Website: ulta-beauty
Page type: gifting
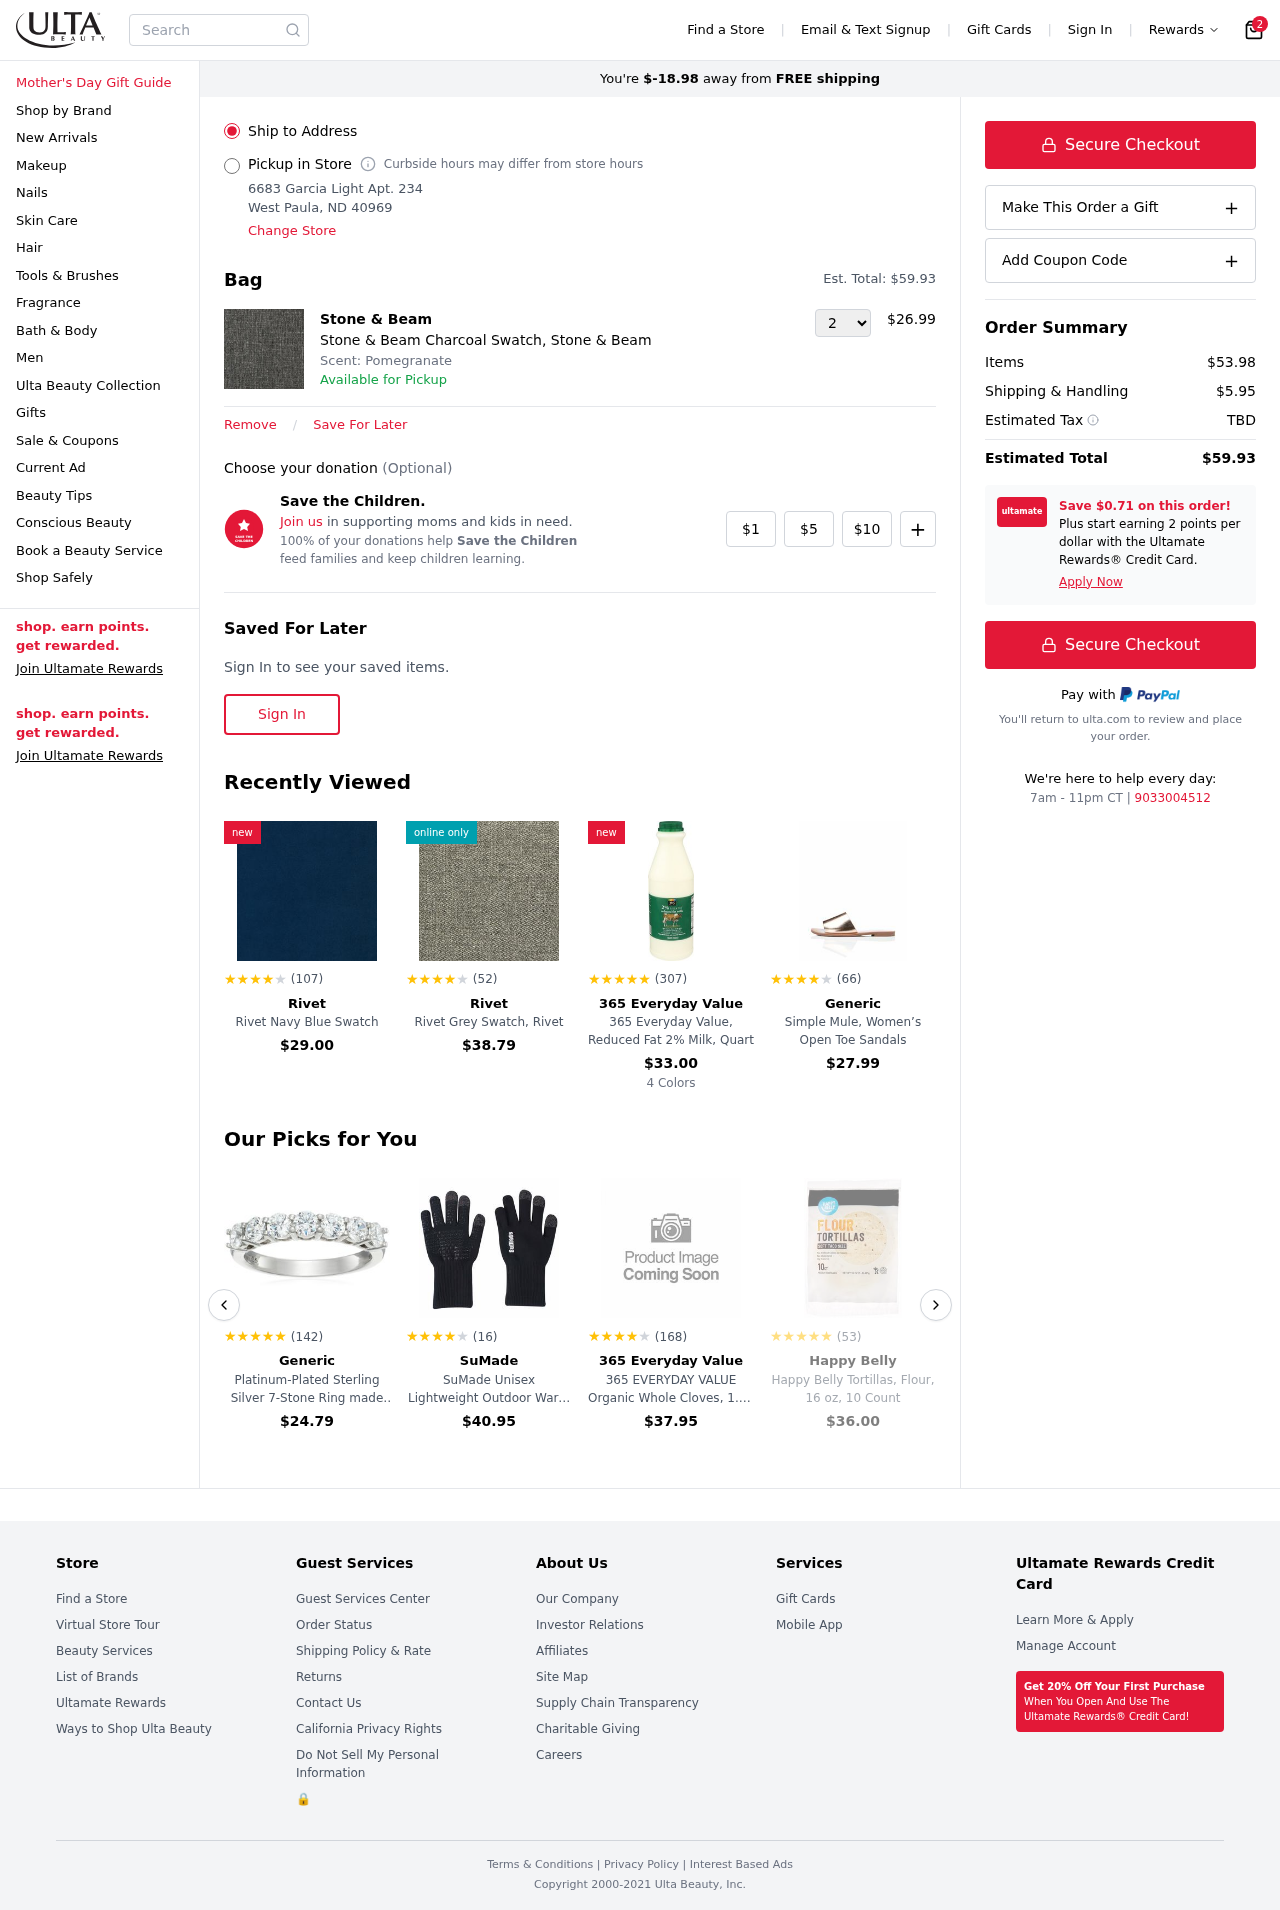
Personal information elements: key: PII_LOCATION1_CITY_STATE_ZIP
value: West Paula, ND 40969
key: PII_LOCATION1_STREET
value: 6683 Garcia Light Apt. 234
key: PII_PHONE
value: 9033004512
Product elements: key: PRODUCT1_BRAND
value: Stone & Beam
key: PRODUCT1_NAME
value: Stone & Beam Charcoal Swatch, Stone & Beam
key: PRODUCT1_PRICE
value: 26.99
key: PRODUCT1_QUANTITY
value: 2
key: PRODUCT2_BRAND
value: Rivet
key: PRODUCT2_NAME
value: Rivet Navy Blue Swatch
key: PRODUCT2_NUM_RATINGS
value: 107
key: PRODUCT2_PRICE
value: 29
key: PRODUCT2_RATING
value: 4.2
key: PRODUCT3_BRAND
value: Rivet
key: PRODUCT3_NAME
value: Rivet Grey Swatch, Rivet
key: PRODUCT3_NUM_RATINGS
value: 52
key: PRODUCT3_PRICE
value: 38.79
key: PRODUCT3_RATING
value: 4.4
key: PRODUCT4_BRAND
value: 365 Everyday Value
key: PRODUCT4_NAME
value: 365 Everyday Value, Reduced Fat 2% Milk, Quart
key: PRODUCT4_NUM_RATINGS
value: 307
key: PRODUCT4_PRICE
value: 33
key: PRODUCT4_RATING
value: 4.6
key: PRODUCT5_BRAND
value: Generic
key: PRODUCT5_NAME
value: Simple Mule, Women’s Open Toe Sandals
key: PRODUCT5_NUM_RATINGS
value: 66
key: PRODUCT5_PRICE
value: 27.99
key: PRODUCT5_RATING
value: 4.1
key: PRODUCT6_BRAND
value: Generic
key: PRODUCT6_NAME
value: Platinum-Plated Sterling Silver 7-Stone Ring made with Swarovski Zirconia (1 cttw), Size 7
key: PRODUCT6_NUM_RATINGS
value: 142
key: PRODUCT6_PRICE
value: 24.79
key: PRODUCT6_RATING
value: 4.7
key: PRODUCT7_BRAND
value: SuMade
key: PRODUCT7_NAME
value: SuMade Unisex Lightweight Outdoor Warm Touchscreen Waterproof Windproof Running Driving Cycling Clim
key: PRODUCT7_NUM_RATINGS
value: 16
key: PRODUCT7_PRICE
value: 40.95
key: PRODUCT7_RATING
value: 3.5
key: PRODUCT8_BRAND
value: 365 Everyday Value
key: PRODUCT8_NAME
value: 365 EVERYDAY VALUE Organic Whole Cloves, 1.06 OZ
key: PRODUCT8_NUM_RATINGS
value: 168
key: PRODUCT8_PRICE
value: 37.95
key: PRODUCT8_RATING
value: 3.9
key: PRODUCT9_BRAND
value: Happy Belly
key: PRODUCT9_NAME
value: Happy Belly Tortillas, Flour, 16 oz, 10 Count
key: PRODUCT9_NUM_RATINGS
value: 53
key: PRODUCT9_PRICE
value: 36
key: PRODUCT9_RATING
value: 4.6
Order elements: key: ORDER_NUM_ITEMS
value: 2
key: AMOUNT_TO_FREE_SHIPPING
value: $-18.98
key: ORDER_TOTAL
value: $59.93
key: ORDER_SUBTOTAL
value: $53.98
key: ORDER_SHIPPING_COST
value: $5.95
Search elements: key: HEADER_SEARCH
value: Search